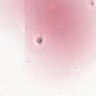
Metastatic tissue present: no